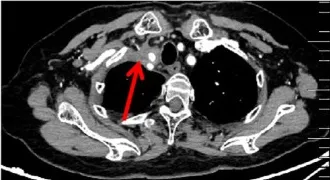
Imaging changes of patients before and after treatment. (G, H), After 34 cycles of treatment Computer Tomography results (solid tumor, dmax = 22mm * 20mm).
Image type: radiology (ct)